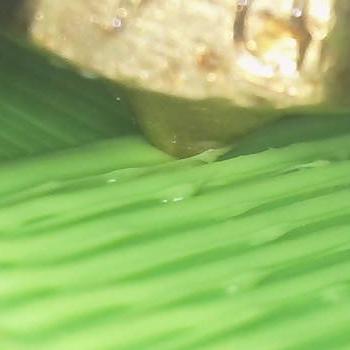
Flow rate: 200%